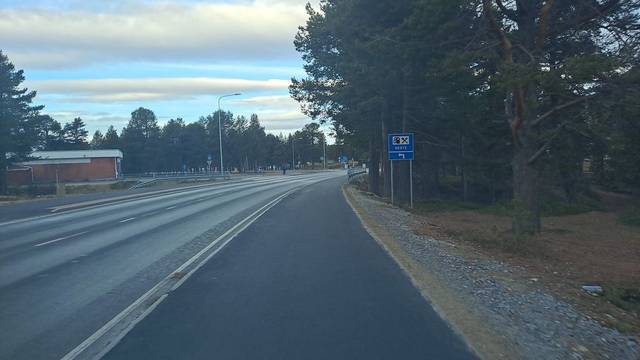
Region: Finland
Coordinates: 68.906, 27.018